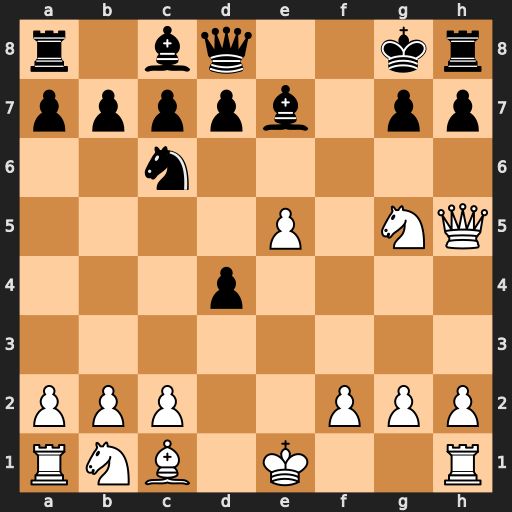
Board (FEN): r1bq2kr/ppppb1pp/2n5/4P1NQ/3p4/8/PPP2PPP/RNB1K2R
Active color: w
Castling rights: KQ
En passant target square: -
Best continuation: Qf7#